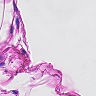
Metastatic tissue present: no